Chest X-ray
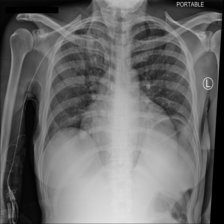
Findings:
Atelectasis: negative
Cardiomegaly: negative
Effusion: negative
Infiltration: negative
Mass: negative
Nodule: negative
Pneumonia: negative
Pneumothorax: negative
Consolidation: negative
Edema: negative
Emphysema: negative
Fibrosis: negative
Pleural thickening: negative
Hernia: negative